Interaction volume radius: 5 \u00c5
Interaction volume height: 20 \u00c5
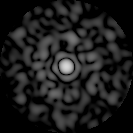
Disorder parameter: 0.8444